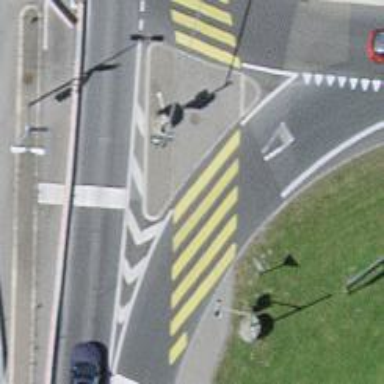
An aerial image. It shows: Crossing with traffic signals and zebra markings.